Question: The following html code has been used to experiment with how different browsers handle a pdf created through the html control. Below is a very basic html page.
'''
<!DOCTYPE HTML PUBLIC "-//W3C//DTD HTML 4.01 Transitional//EN">
<html>
<body>
<object data="http://www.dol.gov/ebsa/pdf/401kfefm.pdf" type="application/pdf" width="500" height="300">
<p>Missing PDF plugin for this browser.
<a href="http://www.dol.gov/ebsa/pdf/401kfefm.pdf">Click here to download the PDF file.</a></p>
</object>
</body>
</html>
'''
The pdf file will load properly in all of the browsers I have tested; Firefox 5, IE 8, Chrome 12.x, Safari 5. However the size of the control seems to vary between IE and the other browsers. Between the other three browsers the size is consistent but I ideally would like the control to be the same size on all browsers.
The picture below shows the size difference between Chrome and IE.

Thanks for the help.
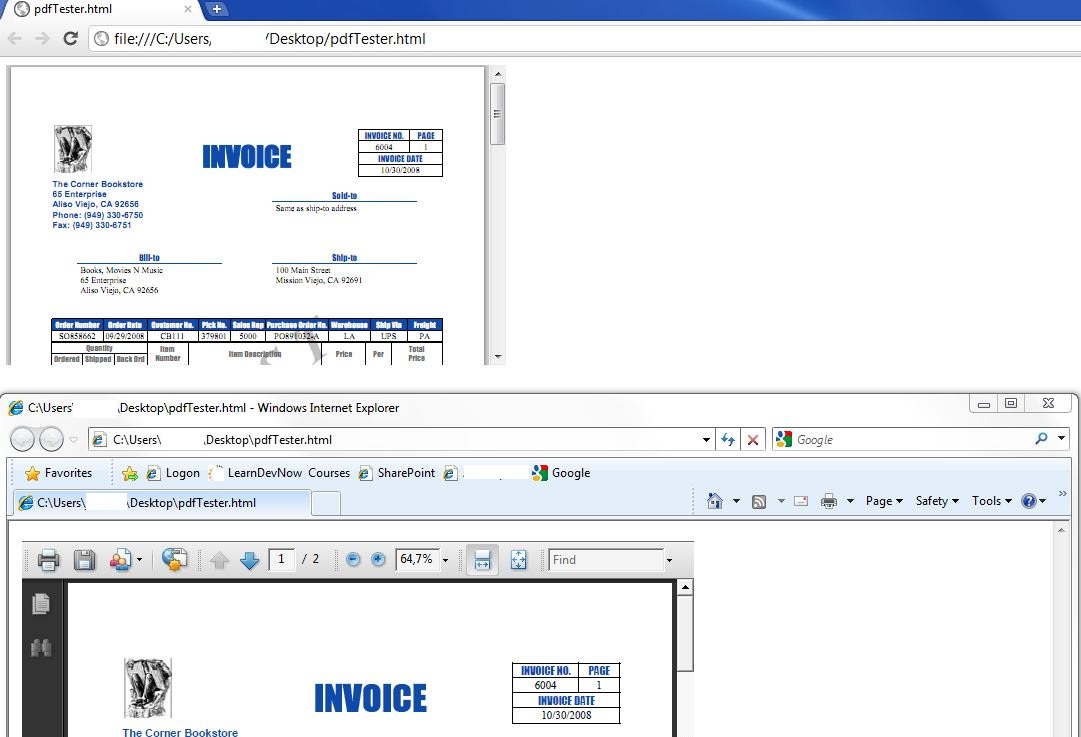
Answer: Something is probably going on wrong with the pixels size. Try set the '500px' instead of '500' or percentage ('20%')
Hope this helps